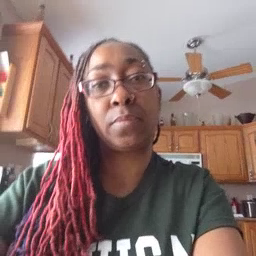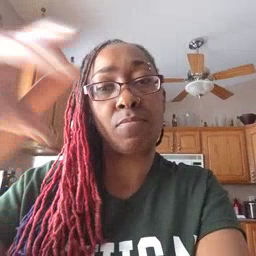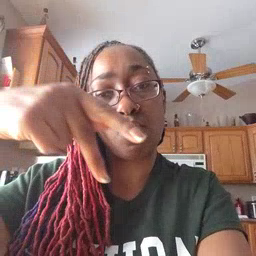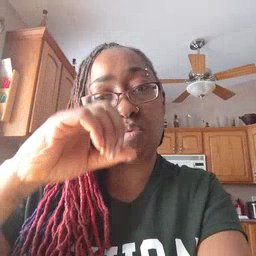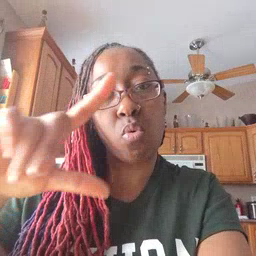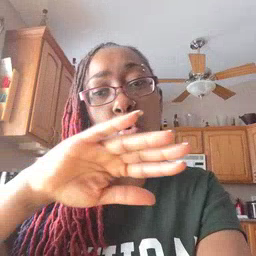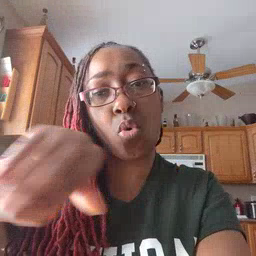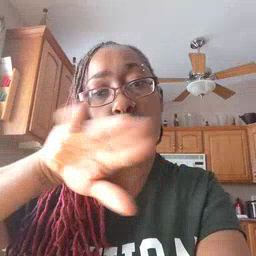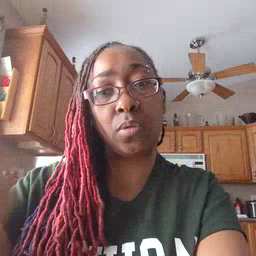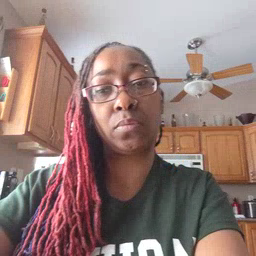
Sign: pool